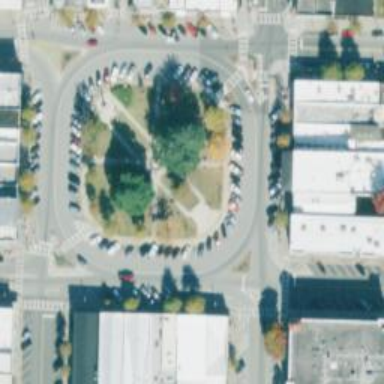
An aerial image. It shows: Secondary road with circular junction.